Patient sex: M
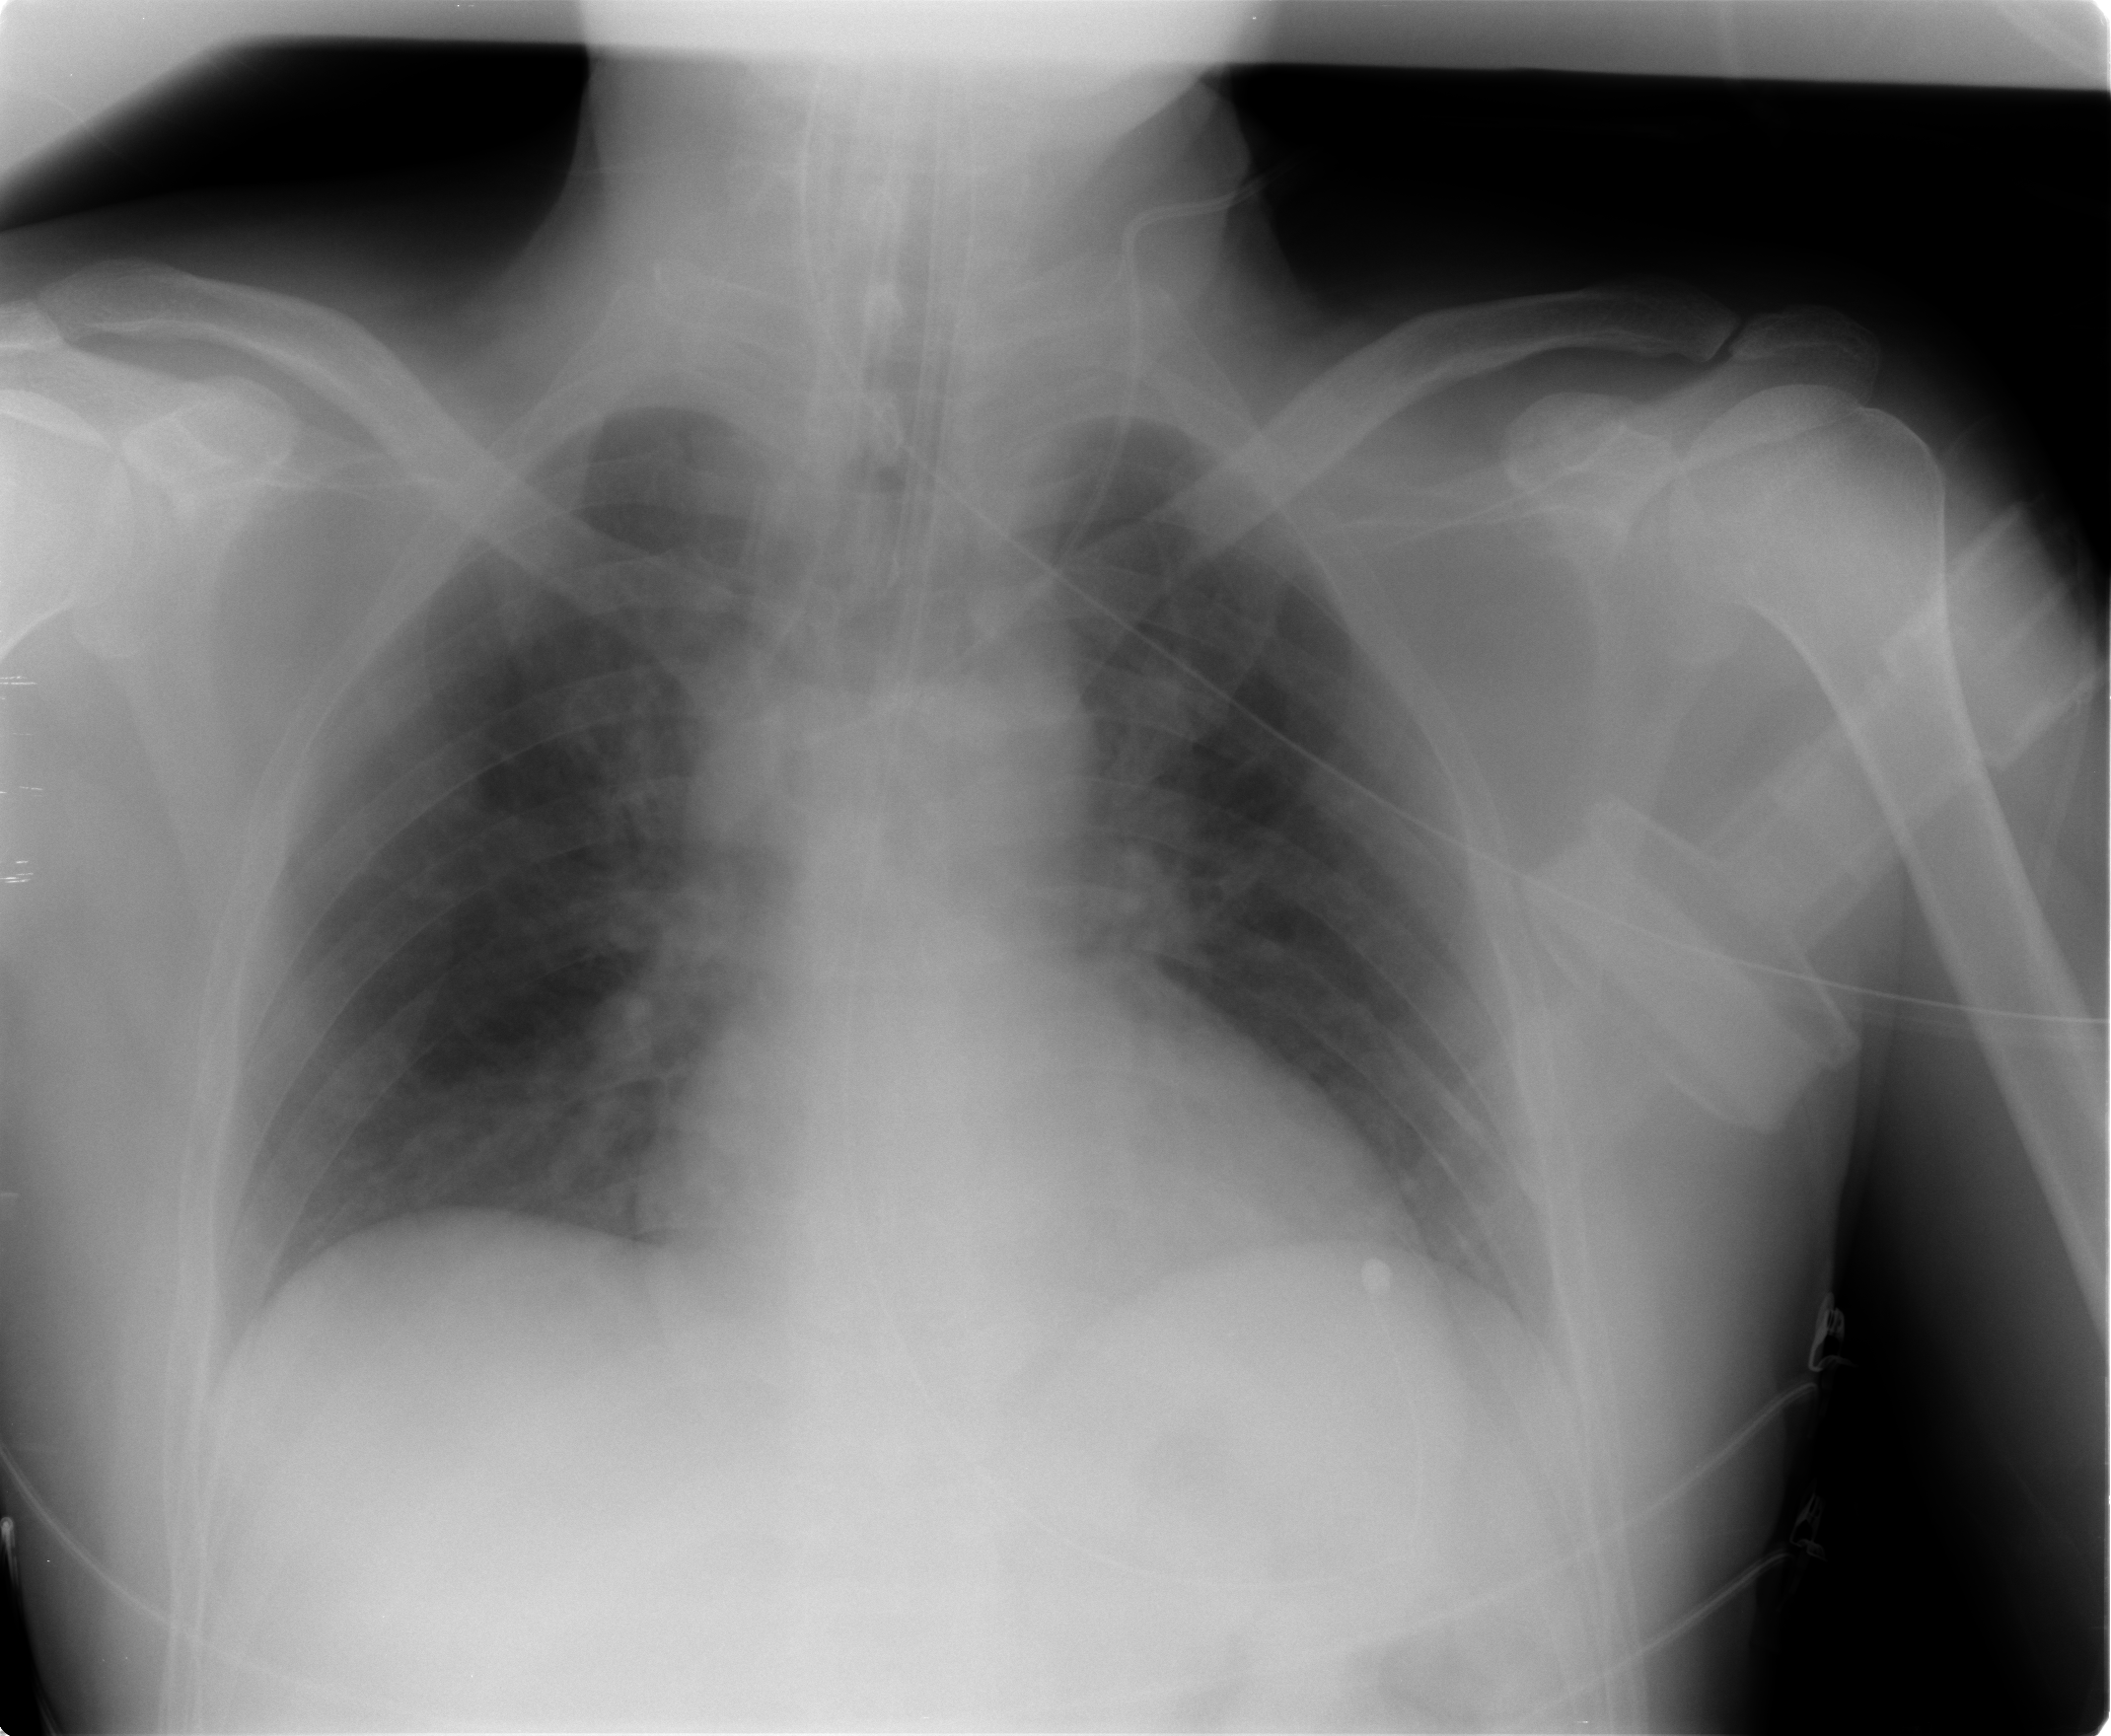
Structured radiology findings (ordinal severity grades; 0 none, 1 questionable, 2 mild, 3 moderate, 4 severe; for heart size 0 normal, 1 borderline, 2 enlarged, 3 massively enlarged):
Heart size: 2
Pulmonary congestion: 2
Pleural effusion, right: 0
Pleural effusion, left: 0
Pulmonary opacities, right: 0
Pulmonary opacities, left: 0
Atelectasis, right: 0
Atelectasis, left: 0